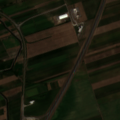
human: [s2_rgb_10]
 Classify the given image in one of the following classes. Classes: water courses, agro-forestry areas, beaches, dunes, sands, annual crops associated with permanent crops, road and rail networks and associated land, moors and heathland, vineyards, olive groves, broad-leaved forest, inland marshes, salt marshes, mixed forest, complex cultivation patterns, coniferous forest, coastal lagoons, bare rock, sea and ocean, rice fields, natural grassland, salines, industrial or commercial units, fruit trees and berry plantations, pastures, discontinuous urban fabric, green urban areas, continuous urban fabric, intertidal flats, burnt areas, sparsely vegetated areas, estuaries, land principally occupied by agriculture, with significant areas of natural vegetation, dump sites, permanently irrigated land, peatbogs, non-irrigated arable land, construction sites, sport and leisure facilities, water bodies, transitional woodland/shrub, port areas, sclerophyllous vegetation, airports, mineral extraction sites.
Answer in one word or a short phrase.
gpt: non-irrigated arable land, complex cultivation patterns, land principally occupied by agriculture, with significant areas of natural vegetation